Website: lowes
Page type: payment
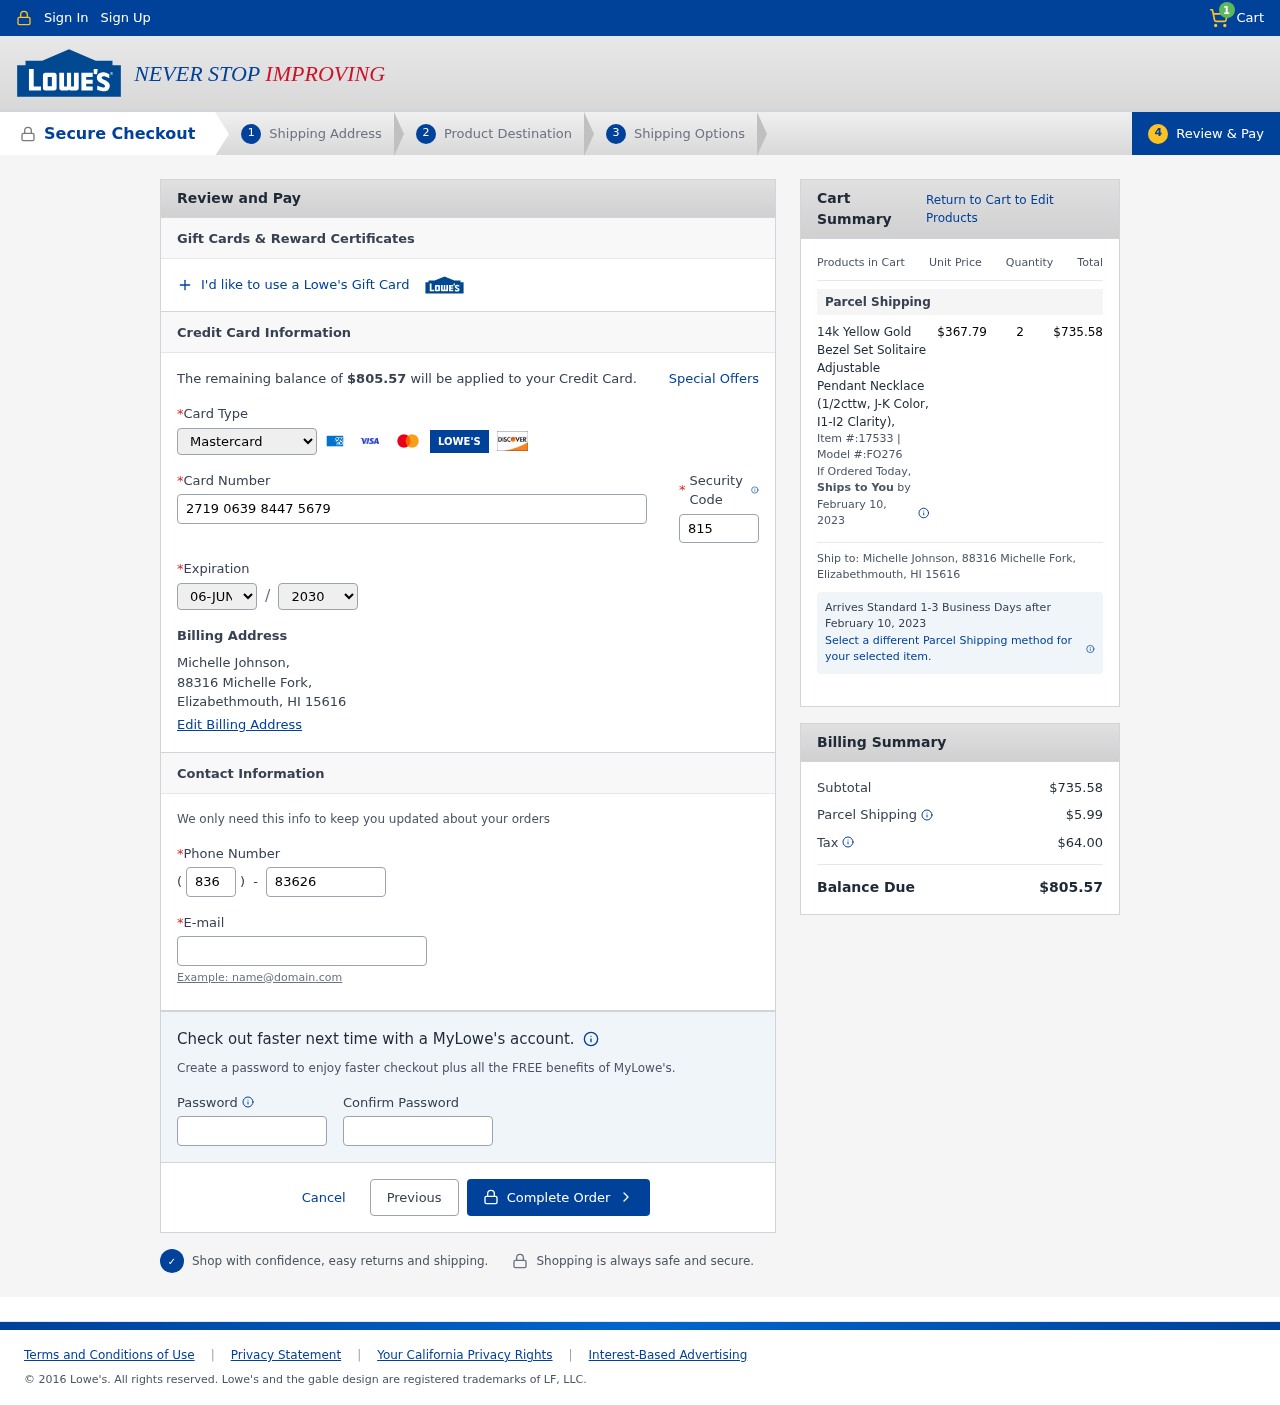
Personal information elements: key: PII_CARD_CVV
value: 815
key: PII_CARD_EXPIRY_MONTH
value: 06
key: PII_CARD_EXPIRY_YEAR
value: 30
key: PII_CARD_NUMBER
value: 2719 0639 8447 5679
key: PII_CARD_TYPE
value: Mastercard
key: PII_CITY_STATE_ZIP
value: Elizabethmouth, HI 15616
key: PII_EMAIL
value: michellejohnson@gmail.com
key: PII_FULLNAME
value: Michelle Johnson,
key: PII_PHONE
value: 8362641591
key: PII_PHONE_AREA
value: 836
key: PII_STREET
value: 88316 Michelle Fork,
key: PII_FULLNAME2
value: Michelle Johnson
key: PII_STREET2
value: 88316 Michelle Fork
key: PII_CITY_STATE_ZIP2
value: Elizabethmouth, HI 15616
Product elements: key: PRODUCT1_NAME
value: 14k Yellow Gold Bezel Set Solitaire Adjustable Pendant Necklace (1/2cttw, J-K Color, I1-I2 Clarity),
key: PRODUCT1_PRICE
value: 367.79
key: PRODUCT1_QUANTITY
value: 2
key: PRODUCT1_ITEM
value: Item #:17533
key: PRODUCT1_MODEL
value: Model #:FO276
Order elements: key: ORDER_NUM_ITEMS
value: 1
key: ORDER_TOTAL
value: $805.57
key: ORDER_SHIPPING_DATE
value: February 10, 2023
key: ORDER_SUBTOTAL
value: $735.58
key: ORDER_SHIPPING_DATE2
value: February 10, 2023
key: ORDER_SHIPPING_COST
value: $5.99
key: ORDER_TAX
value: $64.00